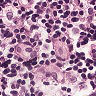
Metastatic tissue present: no